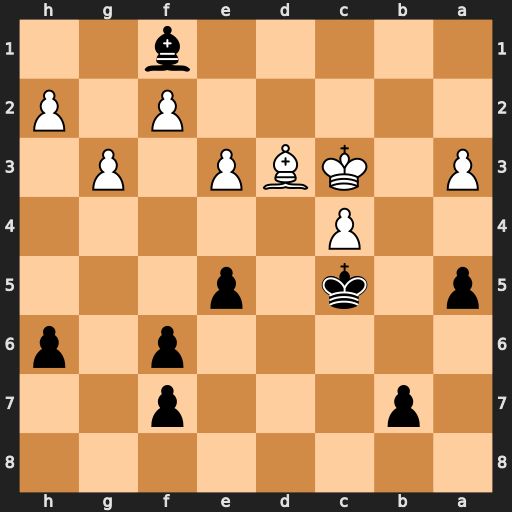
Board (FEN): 8/1p3p2/5p1p/p1k1p3/2P5/P1KBP1P1/5P1P/5b2
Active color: b
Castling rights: -
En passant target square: -
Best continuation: Bxd3 Kxd3 e4+ Kxe4 Kxc4